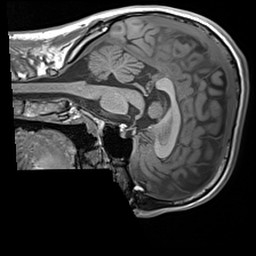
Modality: T1w
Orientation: sagittal
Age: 22
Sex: female
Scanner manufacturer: siemens
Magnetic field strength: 3 T
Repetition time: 1.6 s
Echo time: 0.00236 s